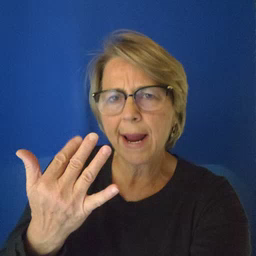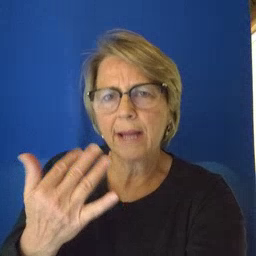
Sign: wait